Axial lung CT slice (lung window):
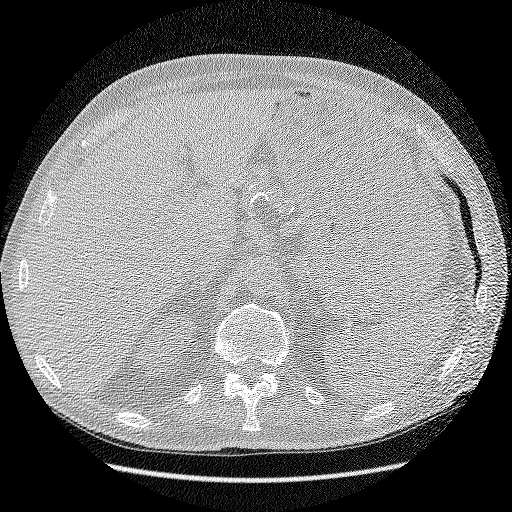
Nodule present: no